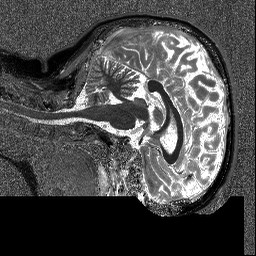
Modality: T1map
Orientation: sagittal
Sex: female